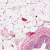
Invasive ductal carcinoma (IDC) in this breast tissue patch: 0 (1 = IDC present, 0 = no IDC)